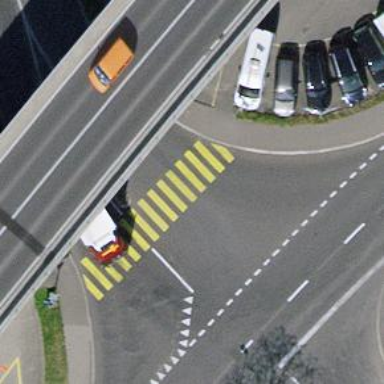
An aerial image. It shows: Marked zebra crossing on the road.